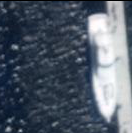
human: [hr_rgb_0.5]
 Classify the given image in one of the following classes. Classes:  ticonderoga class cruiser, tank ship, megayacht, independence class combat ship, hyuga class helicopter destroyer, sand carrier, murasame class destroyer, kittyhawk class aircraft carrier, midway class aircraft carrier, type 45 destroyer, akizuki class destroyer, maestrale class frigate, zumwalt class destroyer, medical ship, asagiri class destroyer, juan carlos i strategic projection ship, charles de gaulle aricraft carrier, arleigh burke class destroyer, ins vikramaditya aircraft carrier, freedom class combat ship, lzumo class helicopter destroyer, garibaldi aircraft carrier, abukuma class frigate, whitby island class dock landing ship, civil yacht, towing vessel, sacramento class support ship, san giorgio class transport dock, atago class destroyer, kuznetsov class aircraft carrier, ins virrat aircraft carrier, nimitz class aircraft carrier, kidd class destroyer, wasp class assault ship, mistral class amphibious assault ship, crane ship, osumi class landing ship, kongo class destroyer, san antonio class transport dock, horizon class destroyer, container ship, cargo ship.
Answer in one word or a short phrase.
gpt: Civil yacht